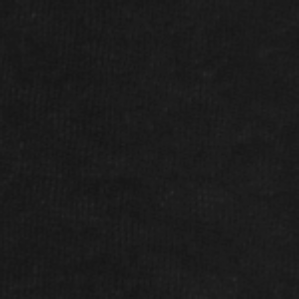
Label: frost